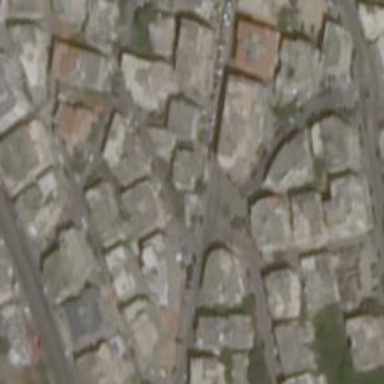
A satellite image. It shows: Residential road.